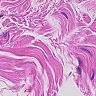
Metastatic tissue present: no